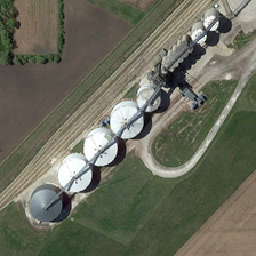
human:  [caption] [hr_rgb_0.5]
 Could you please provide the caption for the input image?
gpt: The reservoir line is located near the railway.

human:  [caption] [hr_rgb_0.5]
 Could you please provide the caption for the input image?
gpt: A row of tanks beside the railway.

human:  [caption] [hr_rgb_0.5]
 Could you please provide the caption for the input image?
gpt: There is a row of reservoirs near the railway.

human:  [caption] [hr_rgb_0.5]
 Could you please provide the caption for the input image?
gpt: The trays were arranged in a row.

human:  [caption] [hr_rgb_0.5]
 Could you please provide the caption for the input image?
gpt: There is a row of reservoirs near the railway.